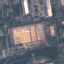
Land use / land cover class: Industrial